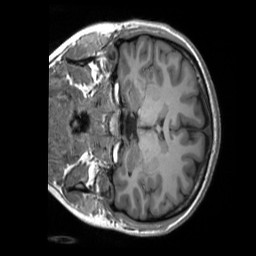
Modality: T1w
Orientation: coronal
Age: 21
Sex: female
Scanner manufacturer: siemens
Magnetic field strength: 3 T
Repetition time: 2.3 s
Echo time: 0.00232 s